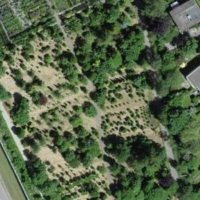
EUNIS habitat code: 53
Species observed at this site:
Rumex sanguineus
Veronica serpyllifolia
Lythrum salicaria